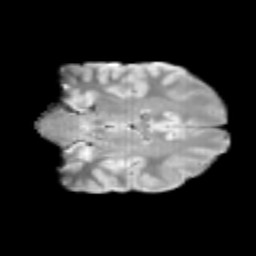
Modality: T2w
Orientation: coronal
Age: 14
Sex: female
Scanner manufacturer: siemens
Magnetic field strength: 3 T
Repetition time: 3.8 s
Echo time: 0.07 s